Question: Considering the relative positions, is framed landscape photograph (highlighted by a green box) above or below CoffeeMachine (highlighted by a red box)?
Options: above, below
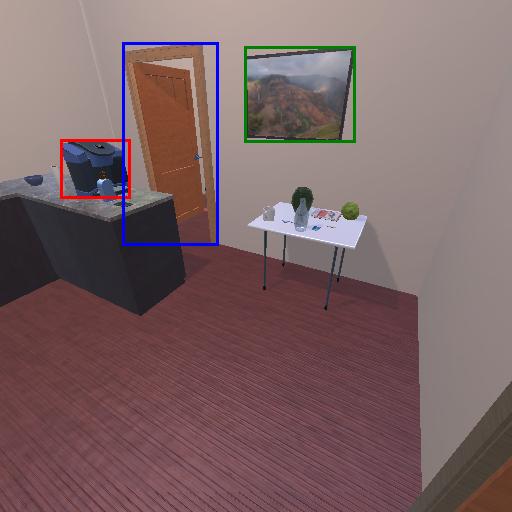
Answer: above